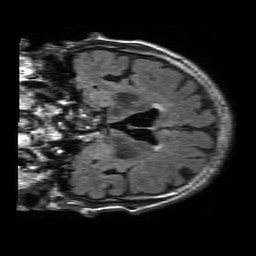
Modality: FLAIR
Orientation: coronal
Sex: male
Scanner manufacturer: philips
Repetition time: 11 s
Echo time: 0.125 s